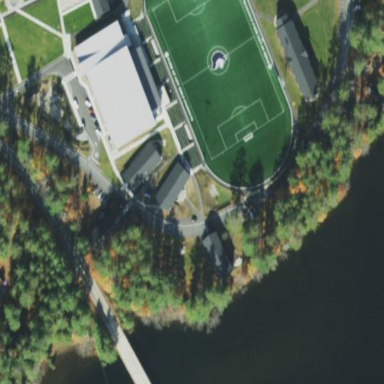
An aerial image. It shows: Soccer pitch designated for leisure and sports activities.